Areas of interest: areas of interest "Library"
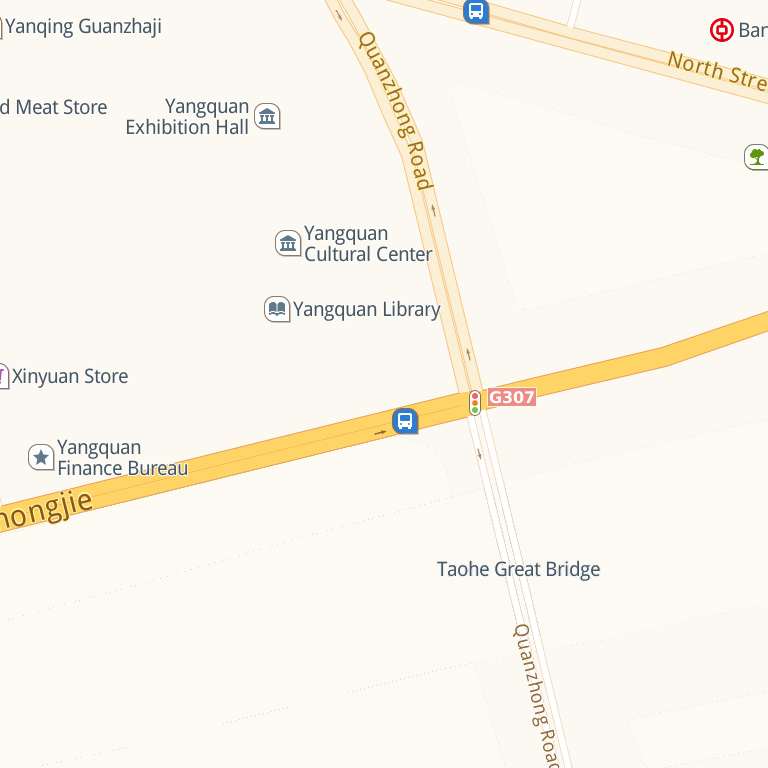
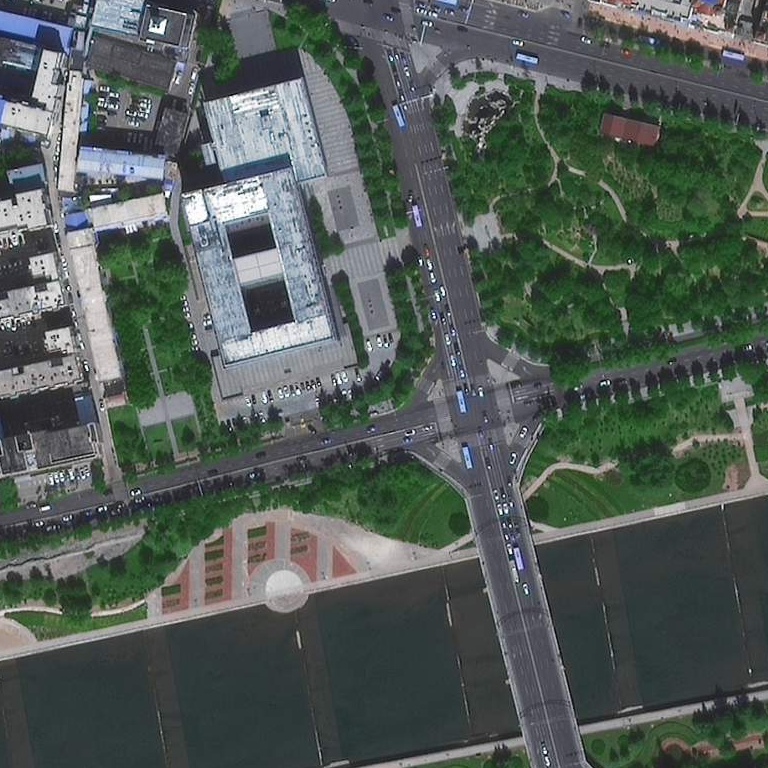